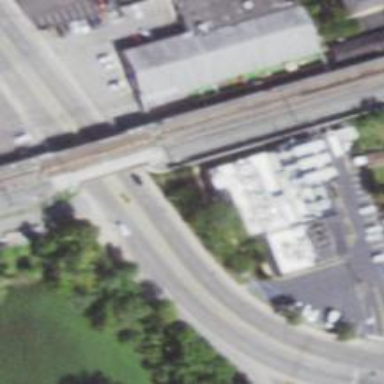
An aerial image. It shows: Bridge over electrified railway tracks.